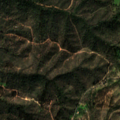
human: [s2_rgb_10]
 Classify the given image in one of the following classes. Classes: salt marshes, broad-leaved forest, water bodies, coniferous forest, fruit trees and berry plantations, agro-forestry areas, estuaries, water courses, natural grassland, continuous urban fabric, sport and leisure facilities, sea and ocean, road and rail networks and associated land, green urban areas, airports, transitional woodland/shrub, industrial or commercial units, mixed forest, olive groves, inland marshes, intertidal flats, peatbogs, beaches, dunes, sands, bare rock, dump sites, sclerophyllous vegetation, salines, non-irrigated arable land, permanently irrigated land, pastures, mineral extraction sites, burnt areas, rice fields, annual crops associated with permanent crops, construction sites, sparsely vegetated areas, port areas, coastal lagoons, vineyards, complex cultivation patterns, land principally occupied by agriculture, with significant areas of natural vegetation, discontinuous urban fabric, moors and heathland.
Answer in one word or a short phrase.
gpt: pastures, broad-leaved forest